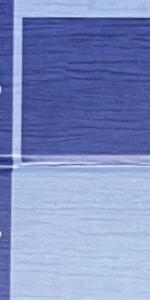
Label: Empty